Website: apple
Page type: customer-info-address
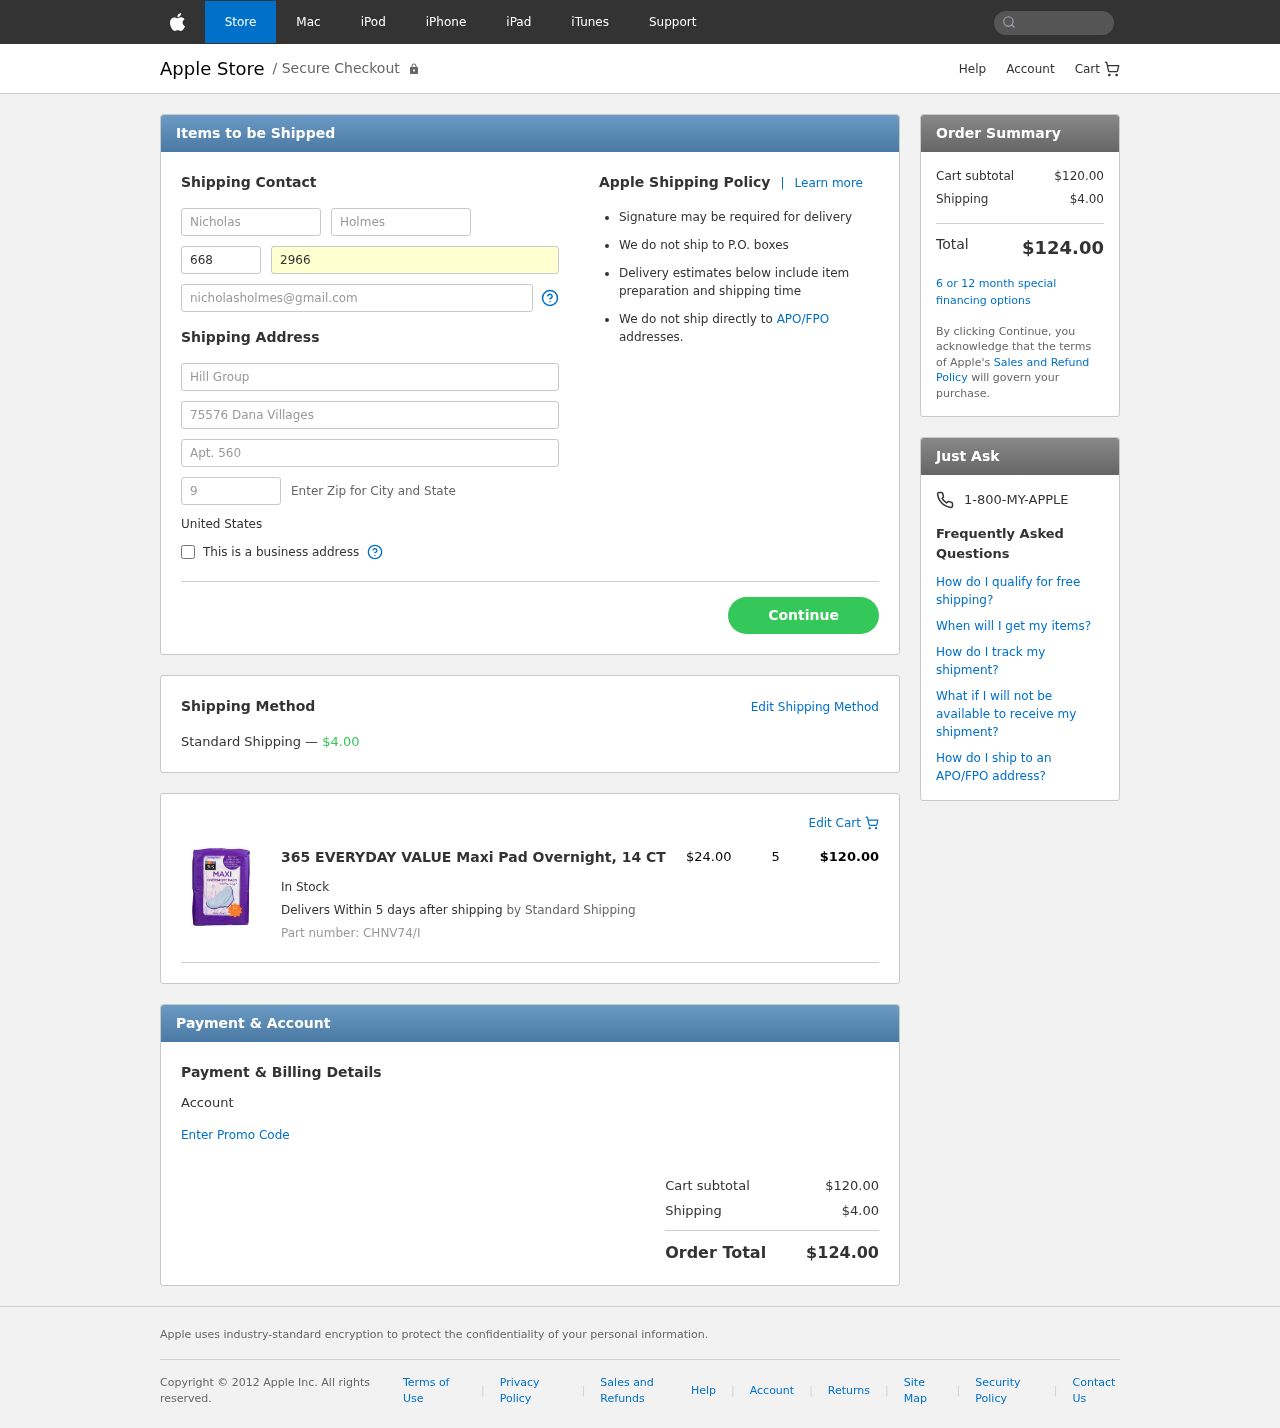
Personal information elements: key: PII_COUNTRY
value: United States
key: PII_FIRSTNAME
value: Nicholas
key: PII_LASTNAME
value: Holmes
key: PII_PHONE_AREA
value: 668
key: PII_PHONE_LINE
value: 2966
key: PII_EMAIL
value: nicholasholmes@gmail.com
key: PII_COMPANY
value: Hill Group
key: PII_STREET
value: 75576 Dana Villages
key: PII_STREET2
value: Apt. 560
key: PII_POSTCODE
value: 92952
Product elements: key: PRODUCT1_NAME
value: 365 EVERYDAY VALUE Maxi Pad Overnight, 14 CT
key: PRODUCT1_PRICE
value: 24
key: PRODUCT1_QUANTITY
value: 5
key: PRODUCT1_SKU
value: CHNV74/I
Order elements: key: ORDER_SHIPPING_COST
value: $4.00
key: ORDER_ITEM_TOTAL
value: $120.00
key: ORDER_SUBTOTAL
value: $120.00
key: ORDER_TOTAL
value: $124.00